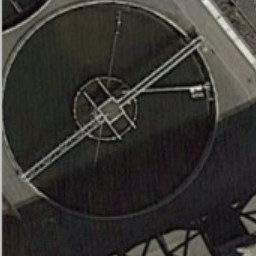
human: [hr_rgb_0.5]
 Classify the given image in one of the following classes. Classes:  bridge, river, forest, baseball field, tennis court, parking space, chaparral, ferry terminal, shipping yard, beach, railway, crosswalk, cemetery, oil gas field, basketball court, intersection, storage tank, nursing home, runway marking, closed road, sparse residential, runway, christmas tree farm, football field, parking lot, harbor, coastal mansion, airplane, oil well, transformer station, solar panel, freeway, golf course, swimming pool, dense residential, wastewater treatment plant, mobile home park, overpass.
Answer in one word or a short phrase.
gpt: wastewater treatment plant